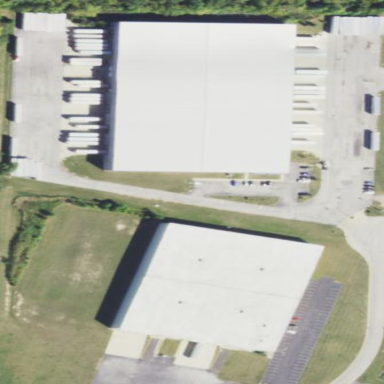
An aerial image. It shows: Warehouse building.